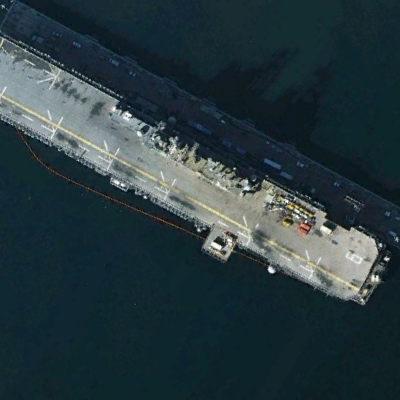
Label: assault